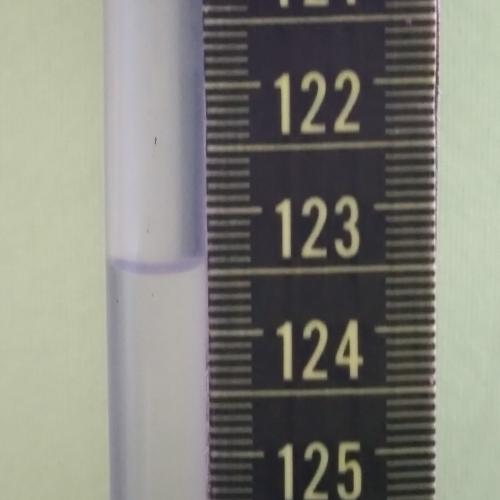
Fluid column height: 123.5 cm